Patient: sex M, age 94
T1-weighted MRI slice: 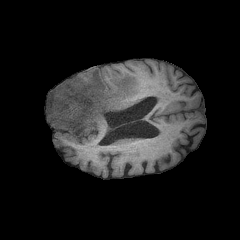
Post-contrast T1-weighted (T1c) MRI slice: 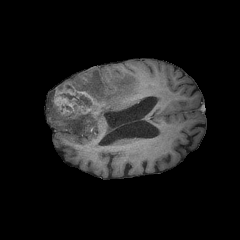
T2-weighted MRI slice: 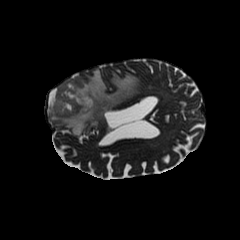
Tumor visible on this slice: yes
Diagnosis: Glioblastoma, IDH-wildtype
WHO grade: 4